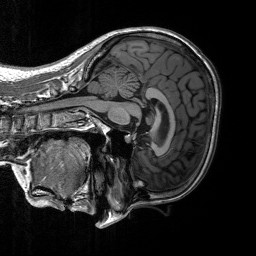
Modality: T1w
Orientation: sagittal
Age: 49
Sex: female
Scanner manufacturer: siemens
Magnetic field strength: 3 T
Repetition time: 2.53 s
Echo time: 0.00219 s